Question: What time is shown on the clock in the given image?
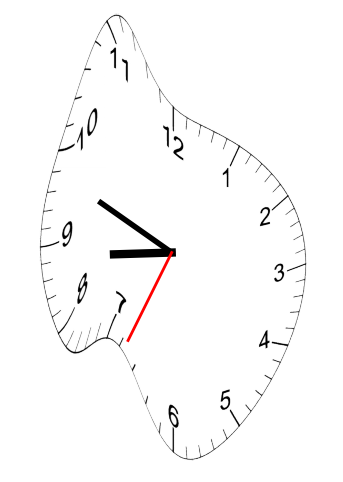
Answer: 08:48:34